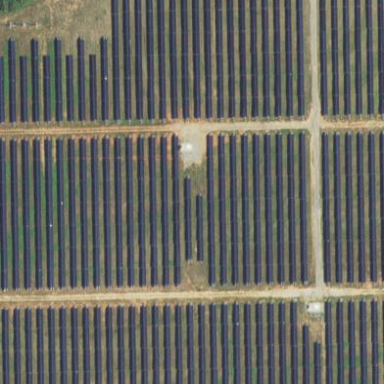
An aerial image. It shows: Solar photovoltaic power plant surrounded by fence.